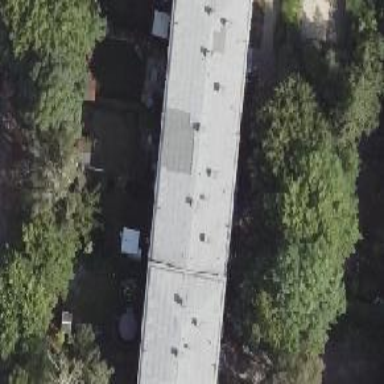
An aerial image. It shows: Apartment building with hipped roof.